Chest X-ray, AP view. Patient: 60 years old, sex M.
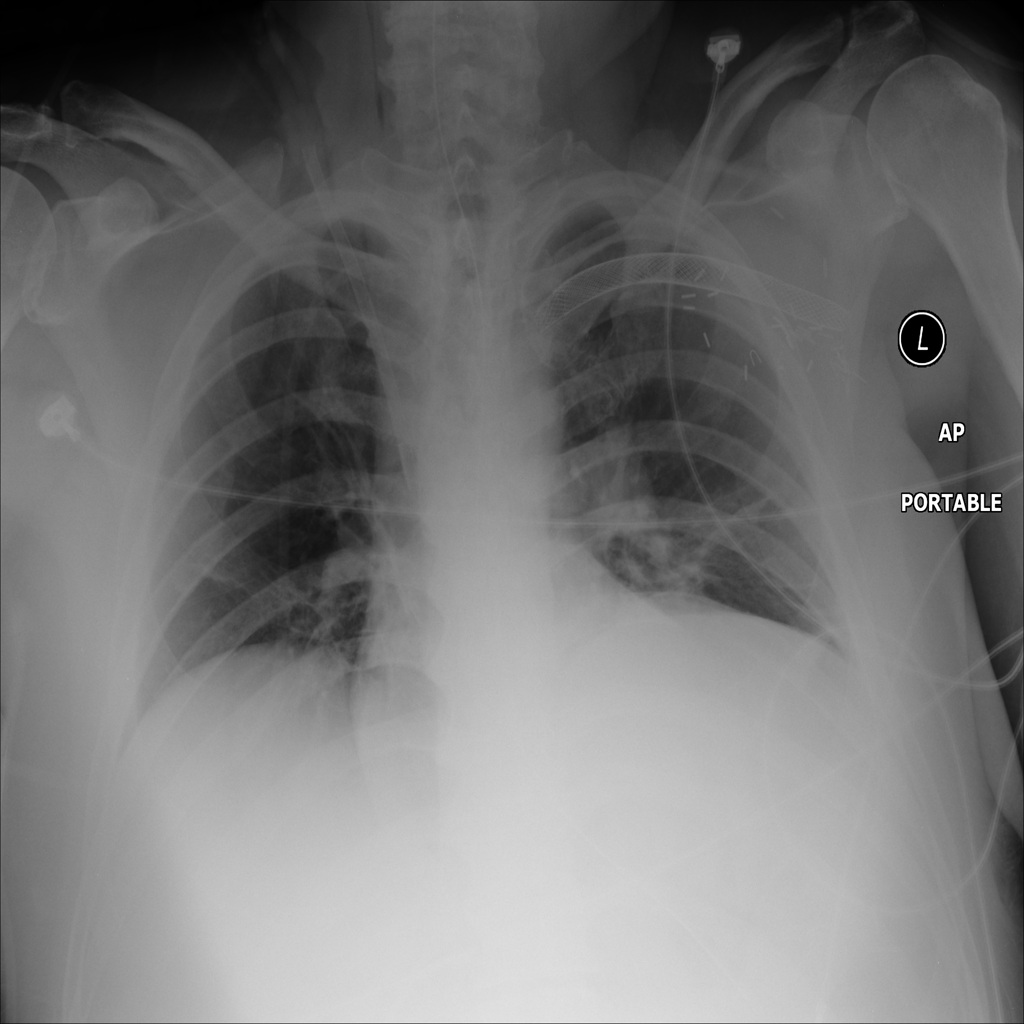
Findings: No Finding